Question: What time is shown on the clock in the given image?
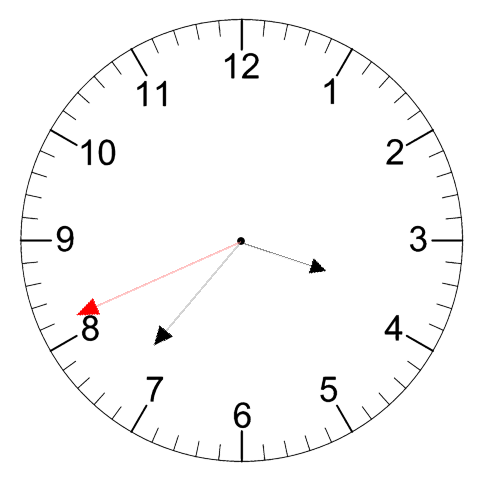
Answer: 03:36:41